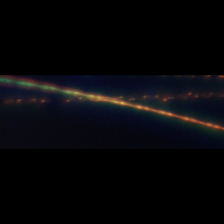
Taxon: Psuedo-nitzschia
Group: Diatoms